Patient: sex M, age 40
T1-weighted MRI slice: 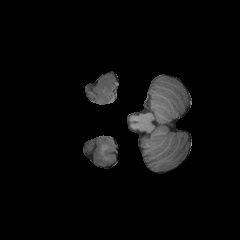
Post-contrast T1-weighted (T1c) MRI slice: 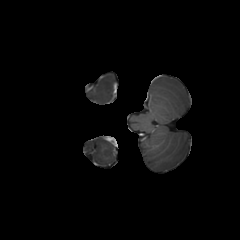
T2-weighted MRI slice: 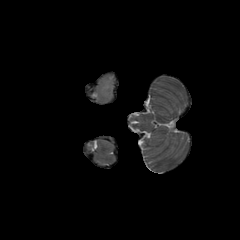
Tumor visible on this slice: yes
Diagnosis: Astrocytoma, IDH-mutant
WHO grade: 3